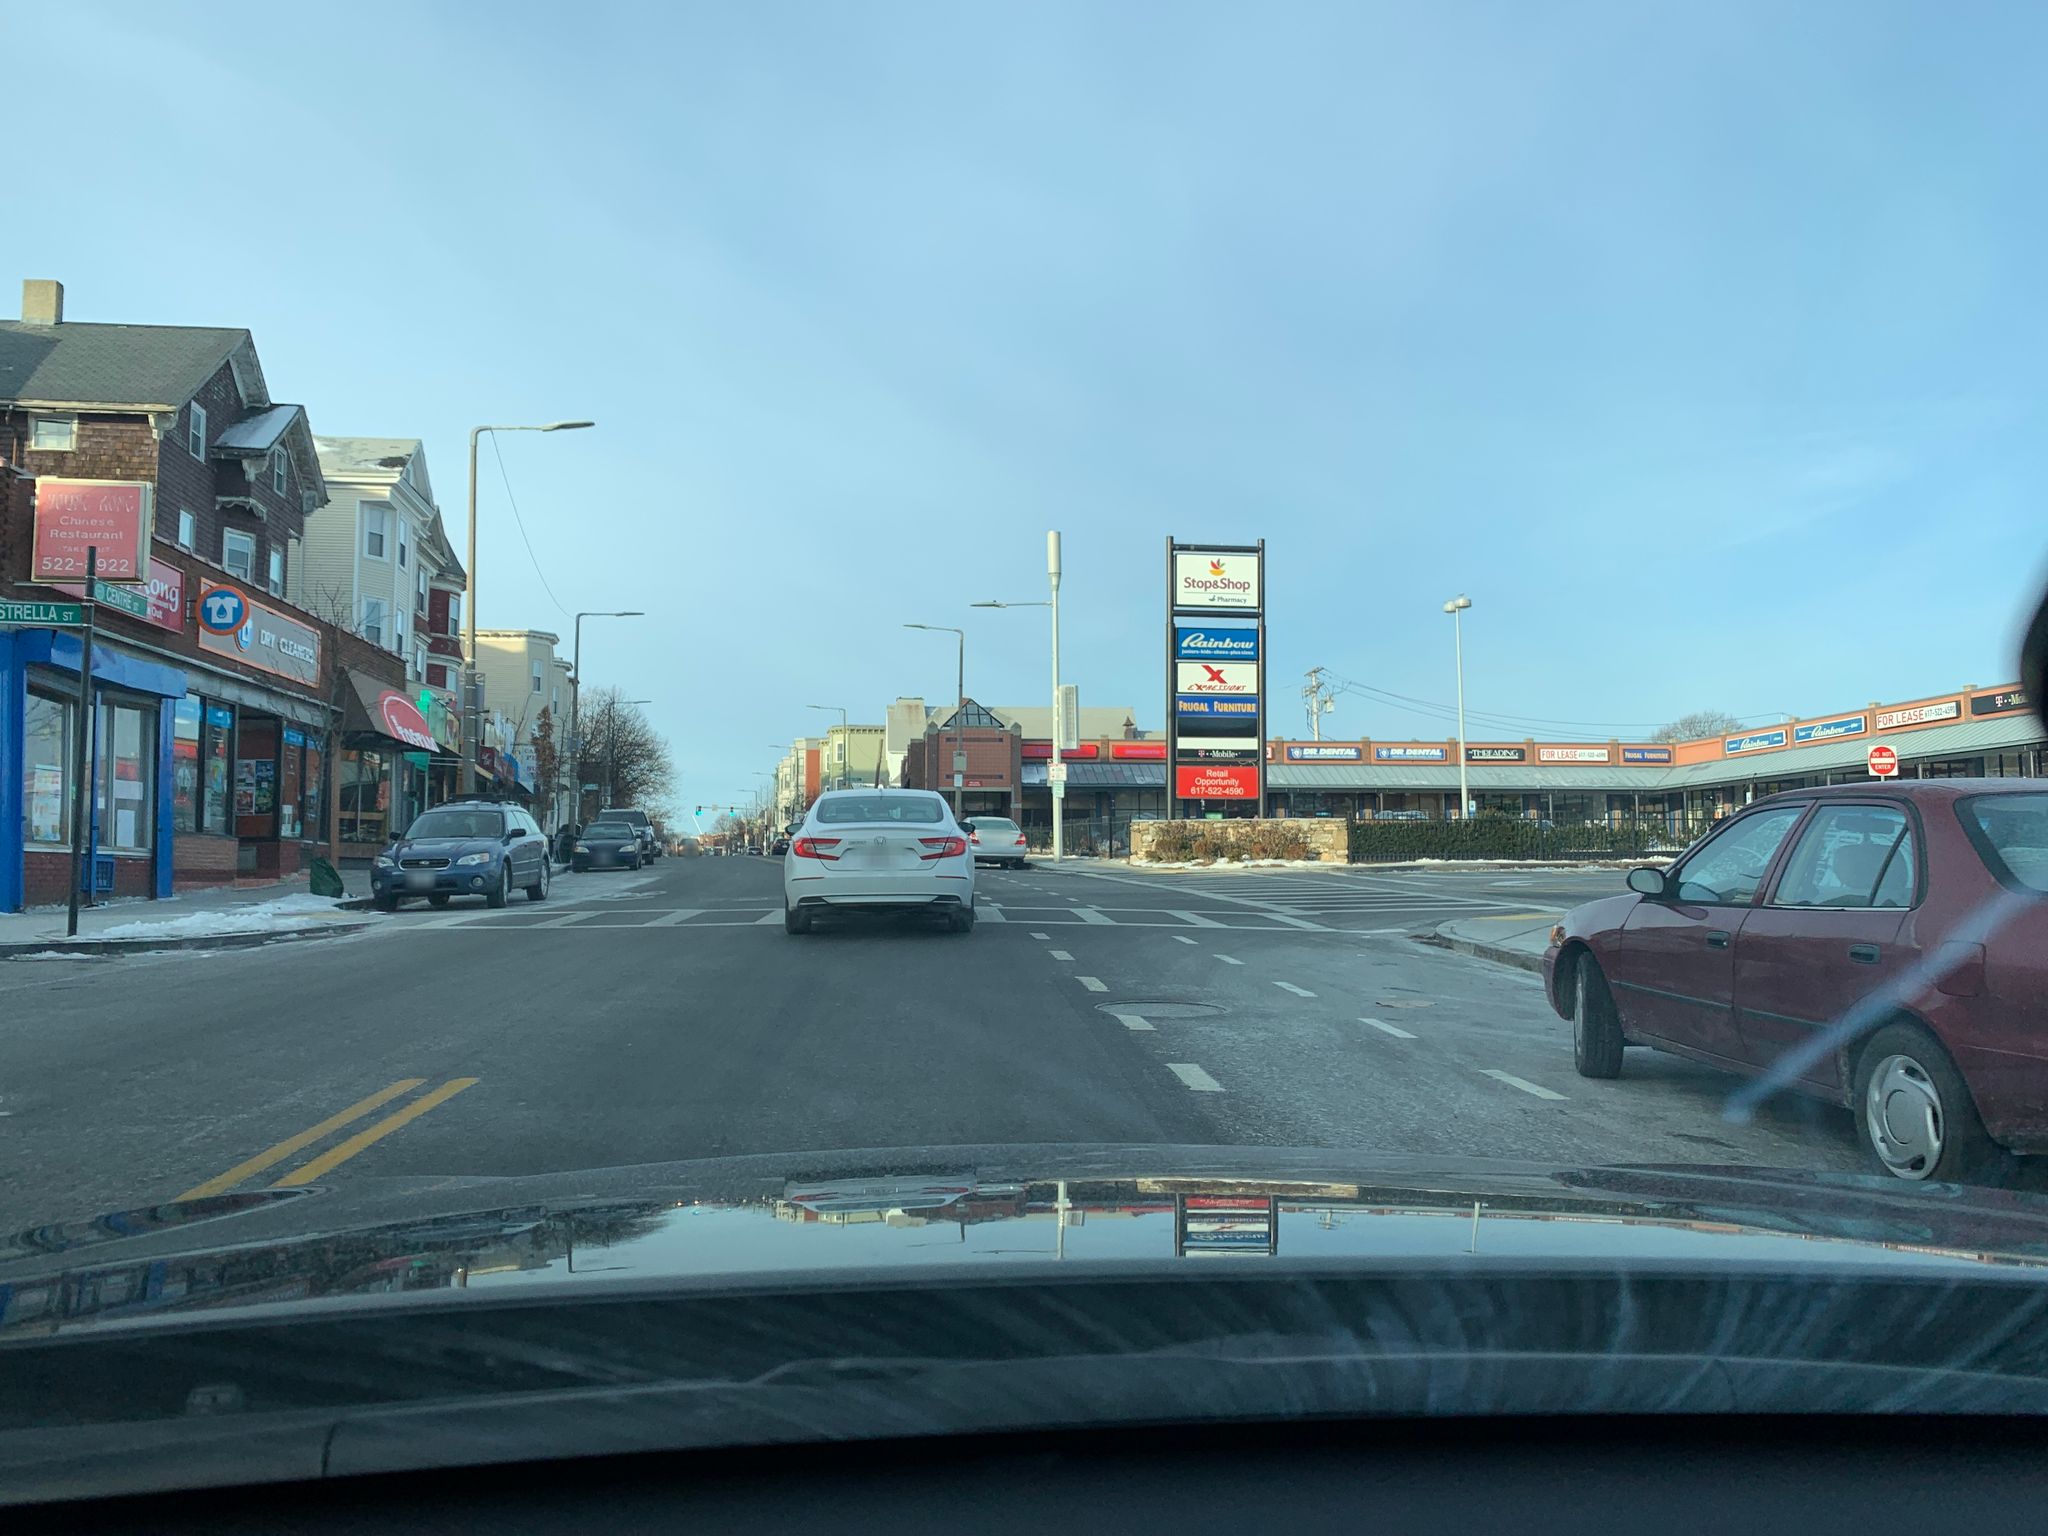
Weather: snowy
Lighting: day
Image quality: good
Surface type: driving surface
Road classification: tertiary
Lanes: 2
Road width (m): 18.9
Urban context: urban centre
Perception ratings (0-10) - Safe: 2.15, Lively: 6.69, Beautiful: 0.54, Boring: 1.88, Depressing: 3.11, Wealthy: 1.27